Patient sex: M
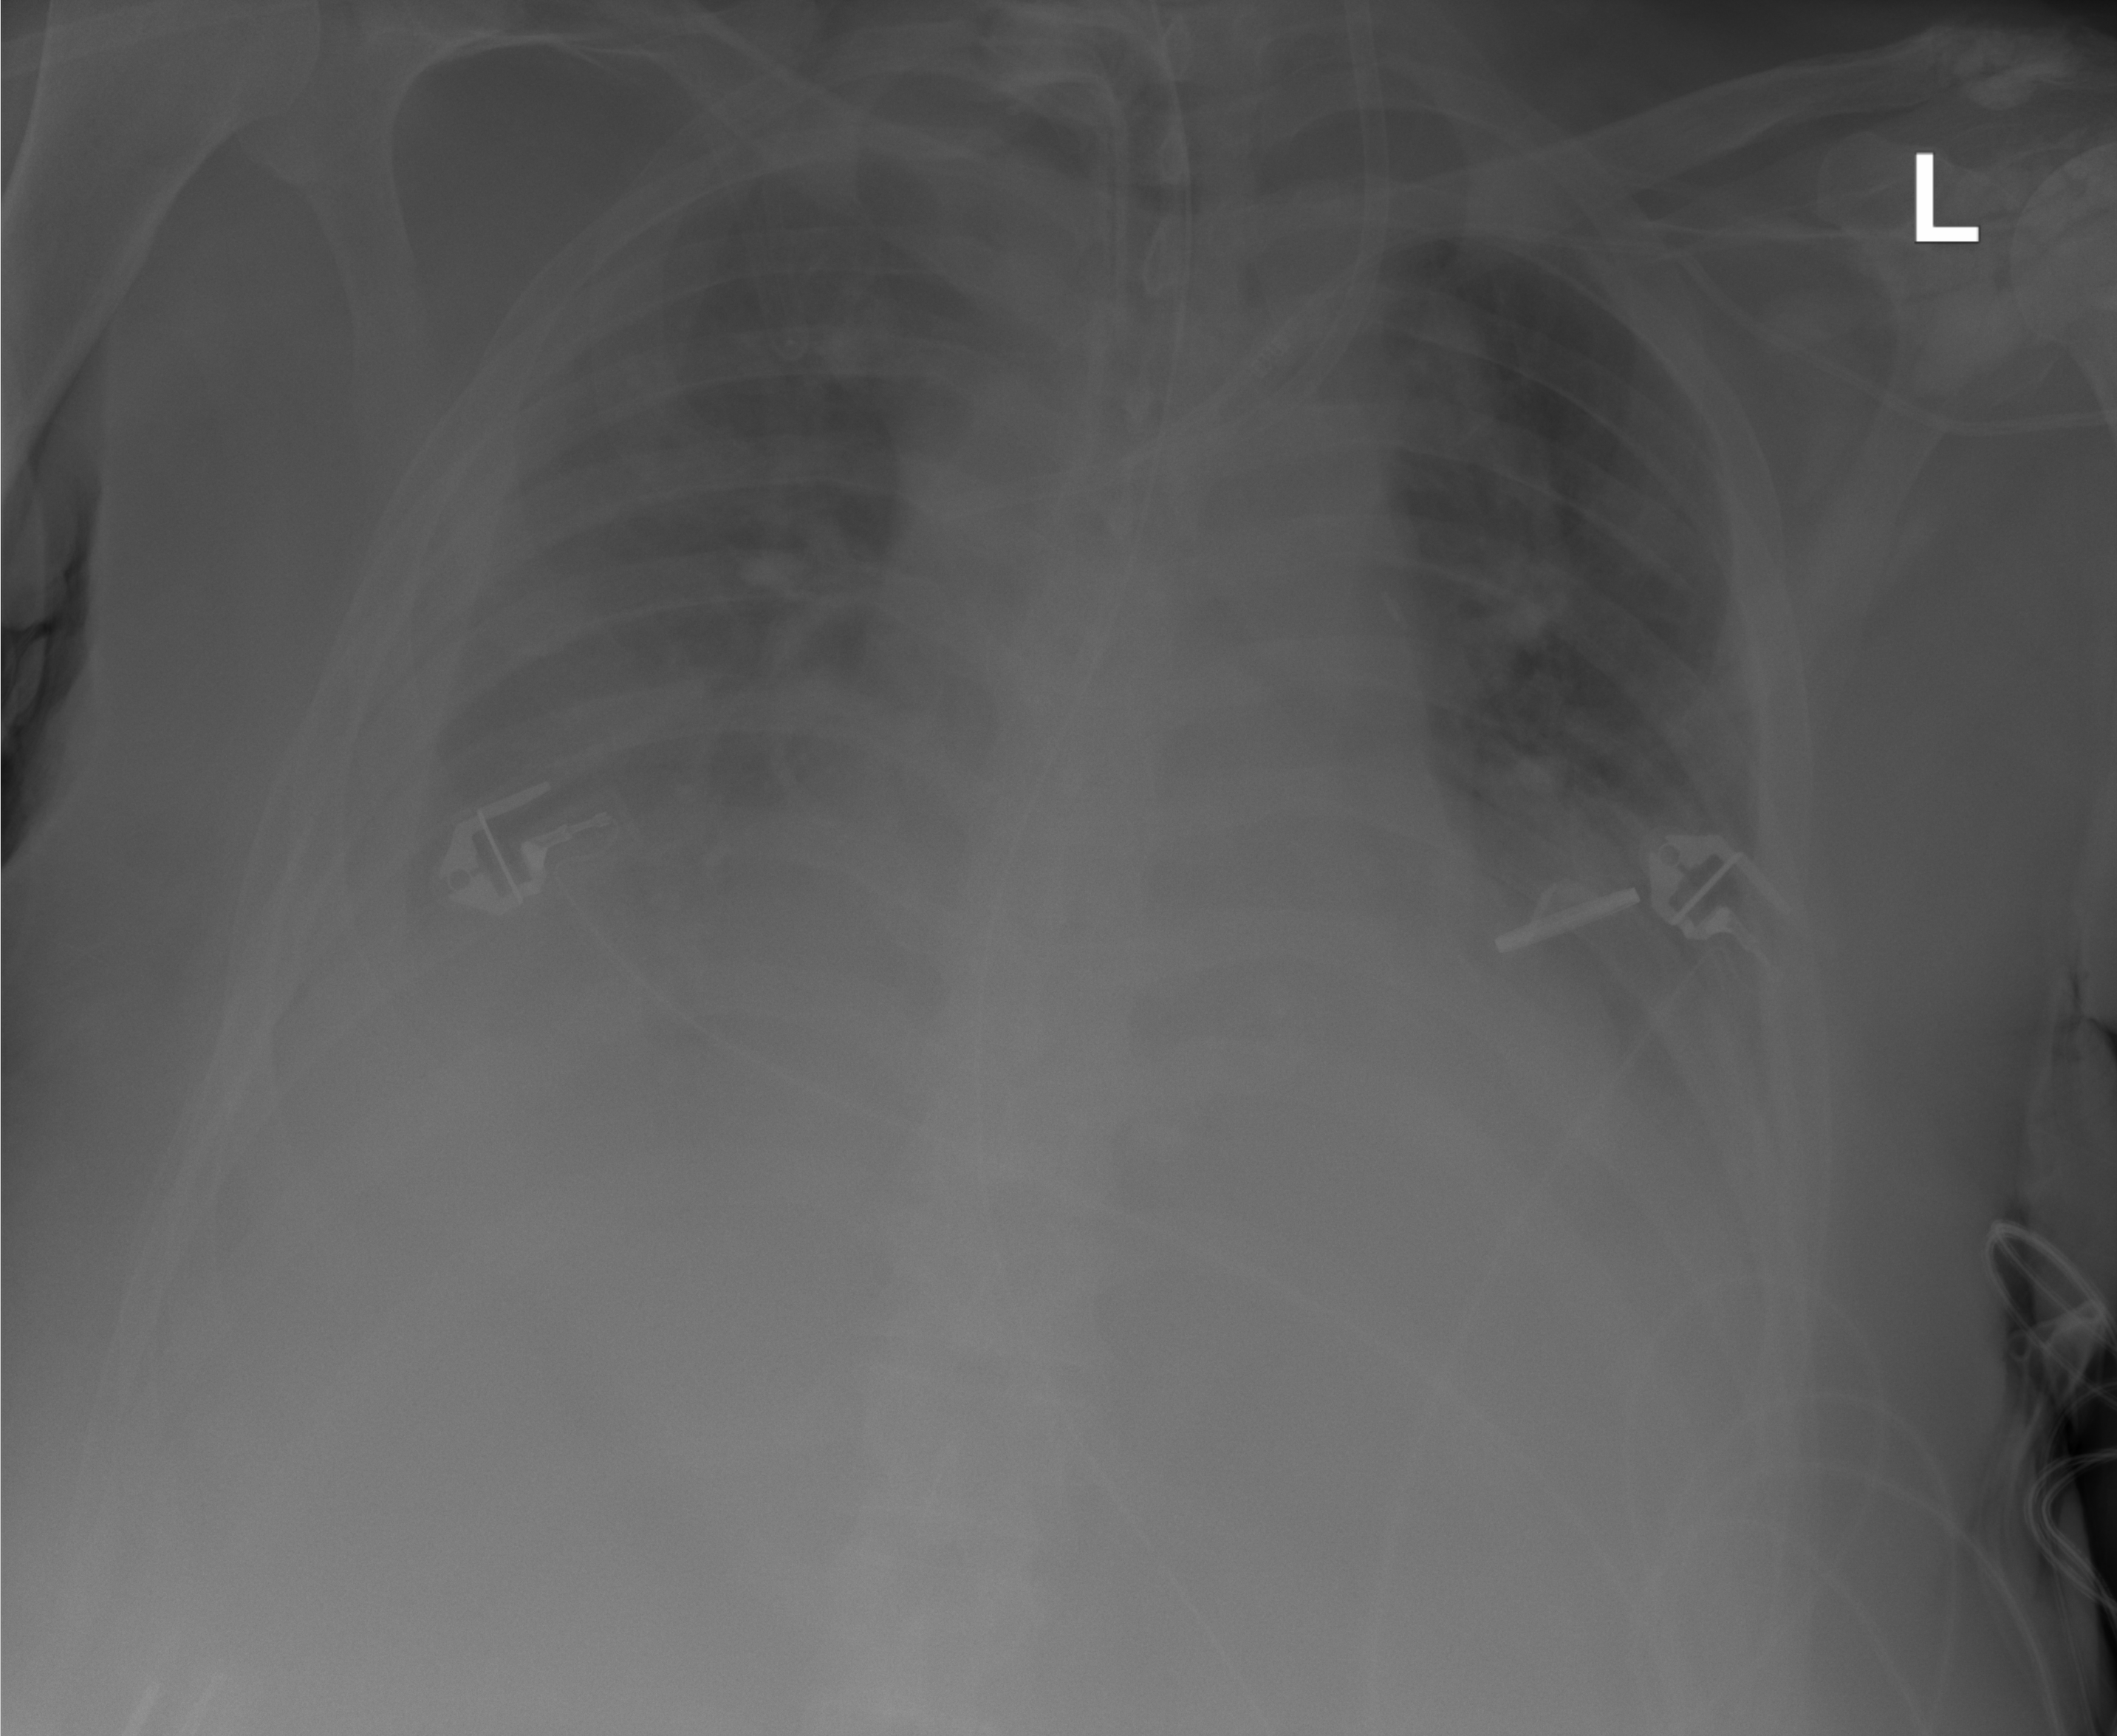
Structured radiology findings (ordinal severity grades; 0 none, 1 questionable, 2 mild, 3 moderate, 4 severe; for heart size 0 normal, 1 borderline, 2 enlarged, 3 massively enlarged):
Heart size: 2
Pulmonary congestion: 3
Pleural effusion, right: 3
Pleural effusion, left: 3
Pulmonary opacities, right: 2
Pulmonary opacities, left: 2
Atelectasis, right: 3
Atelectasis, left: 3